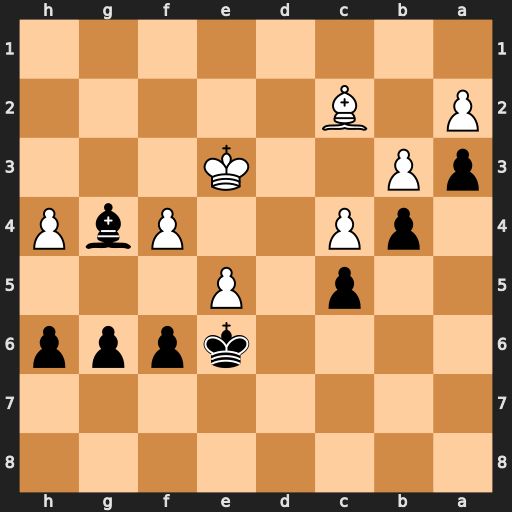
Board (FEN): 8/8/4kppp/2p1P3/1pP2PbP/pP2K3/P1B5/8
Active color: b
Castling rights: -
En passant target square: -
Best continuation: g5 hxg5 fxg5